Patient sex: F
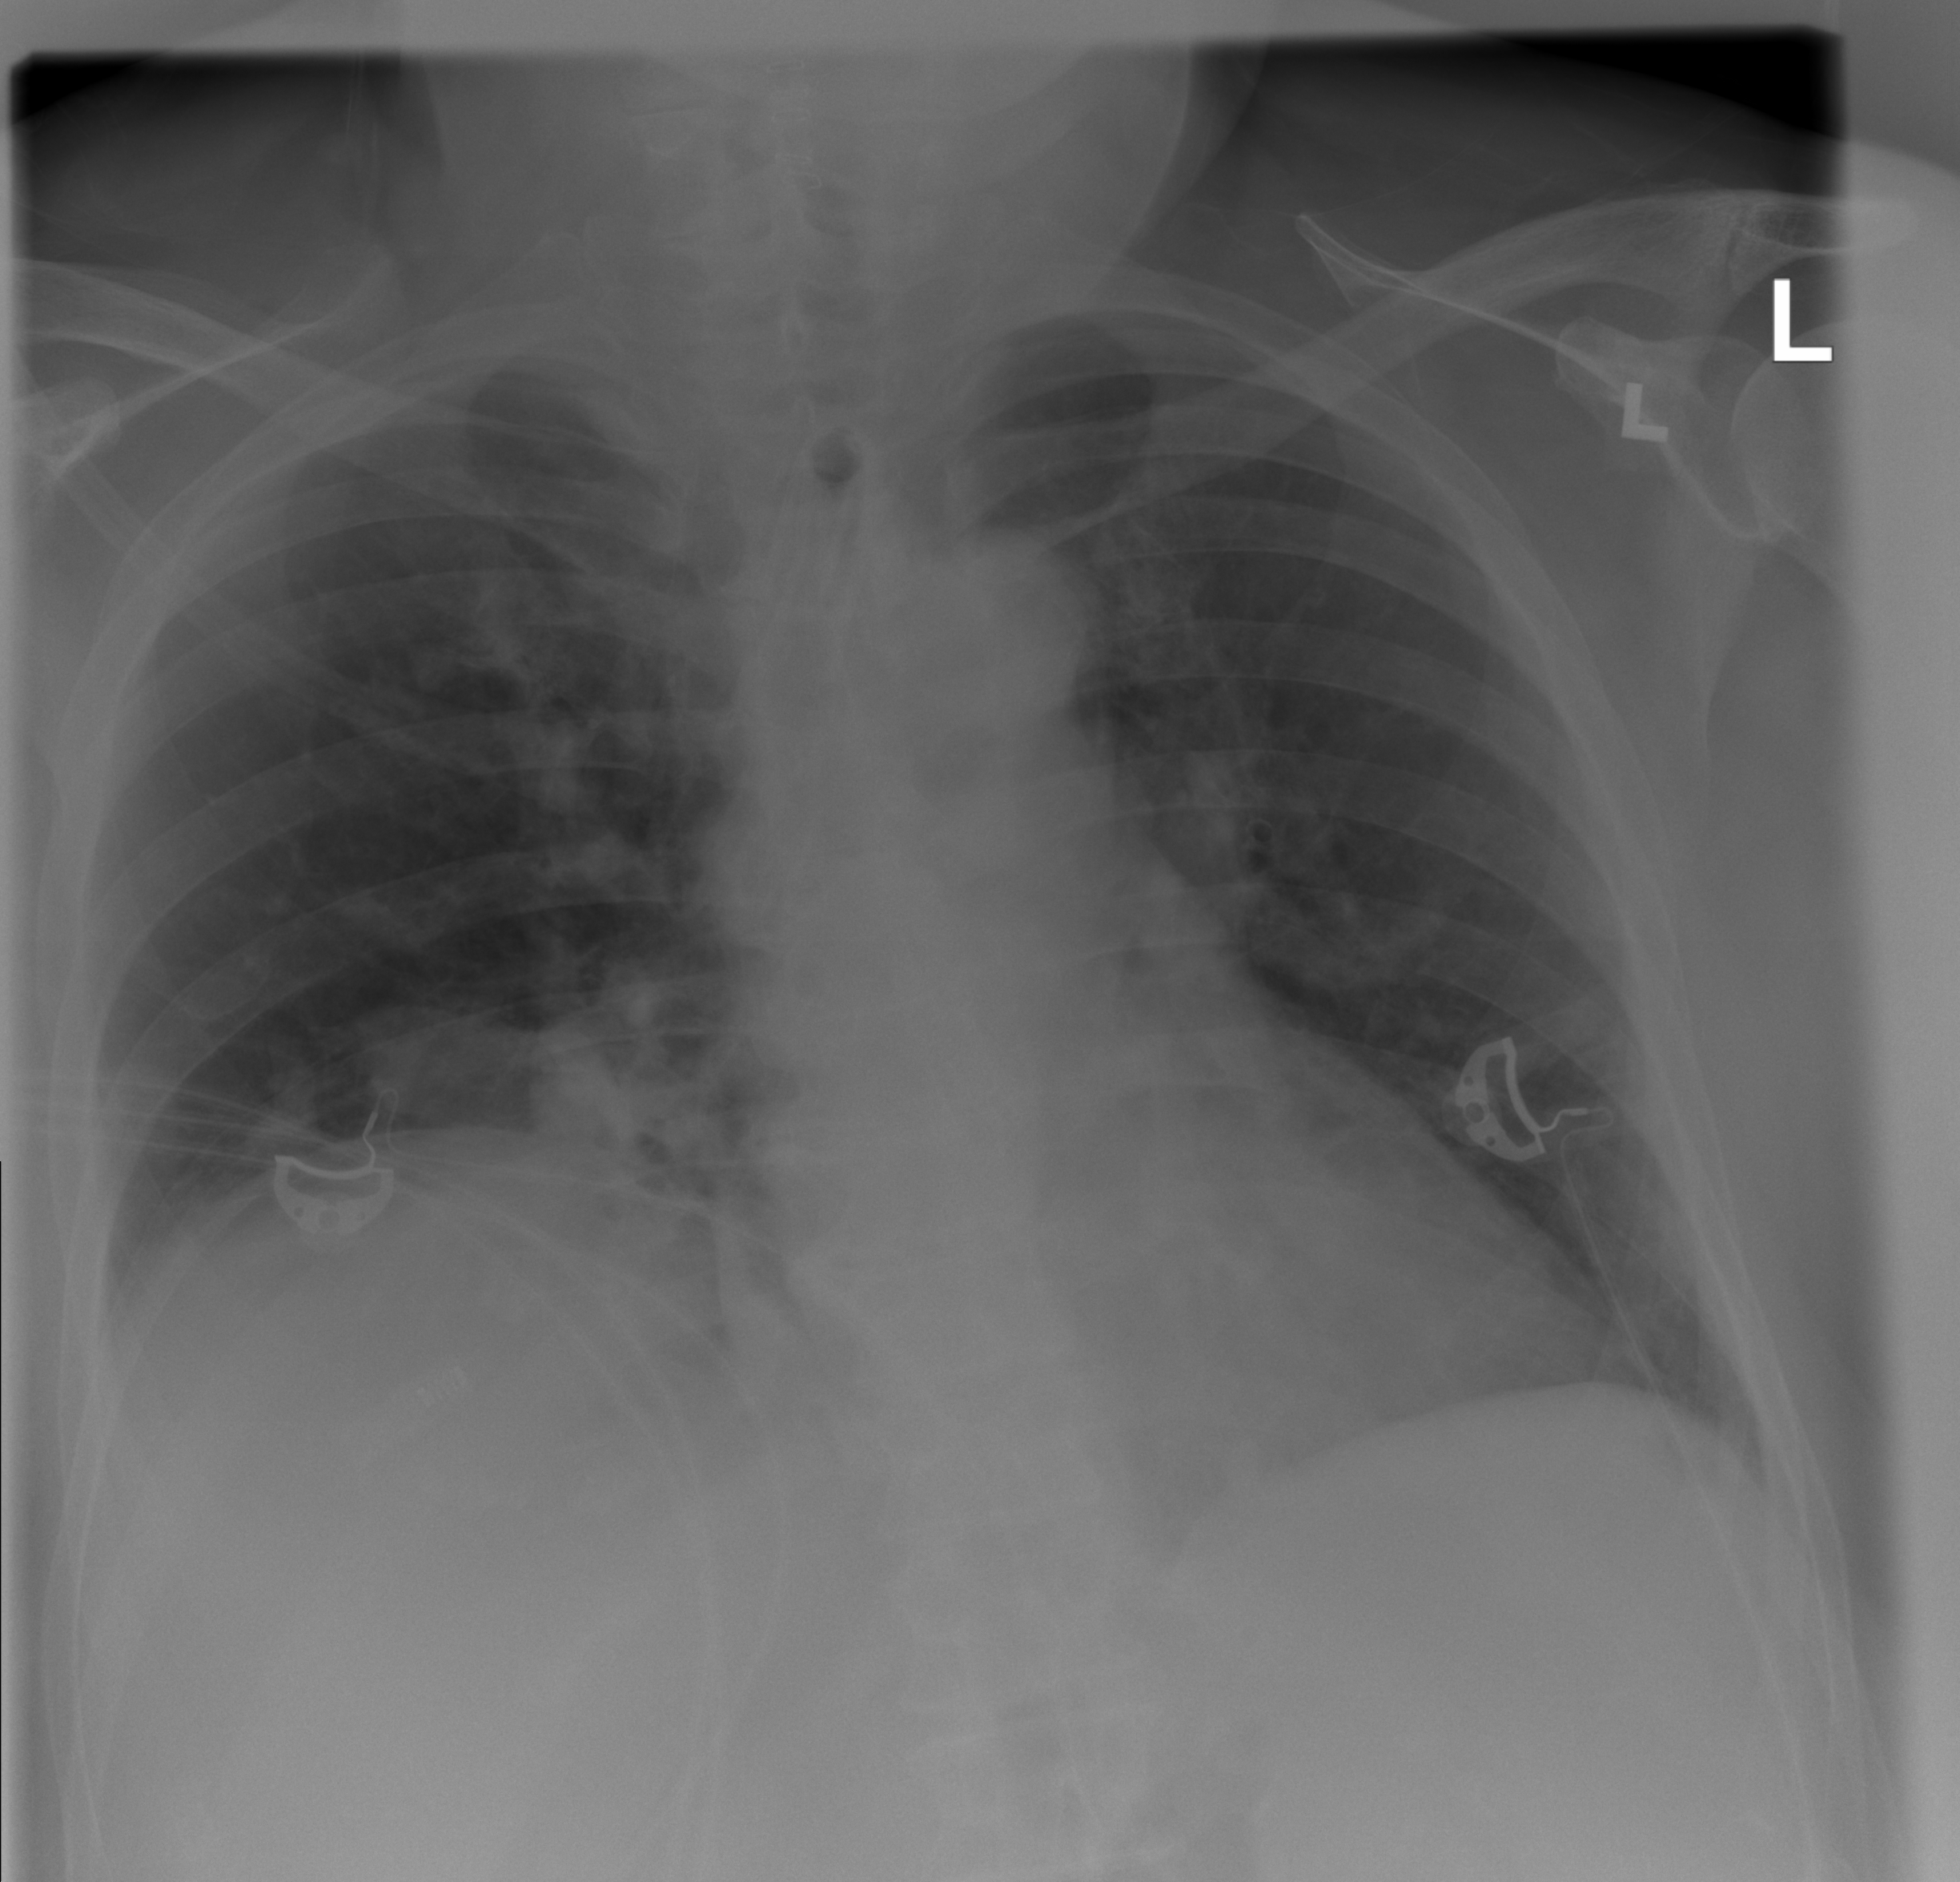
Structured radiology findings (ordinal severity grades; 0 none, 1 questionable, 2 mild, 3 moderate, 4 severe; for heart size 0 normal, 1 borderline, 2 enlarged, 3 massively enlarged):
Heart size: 2
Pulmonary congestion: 2
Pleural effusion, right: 1
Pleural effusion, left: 0
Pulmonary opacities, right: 2
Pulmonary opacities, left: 1
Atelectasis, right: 2
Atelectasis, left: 0